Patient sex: F
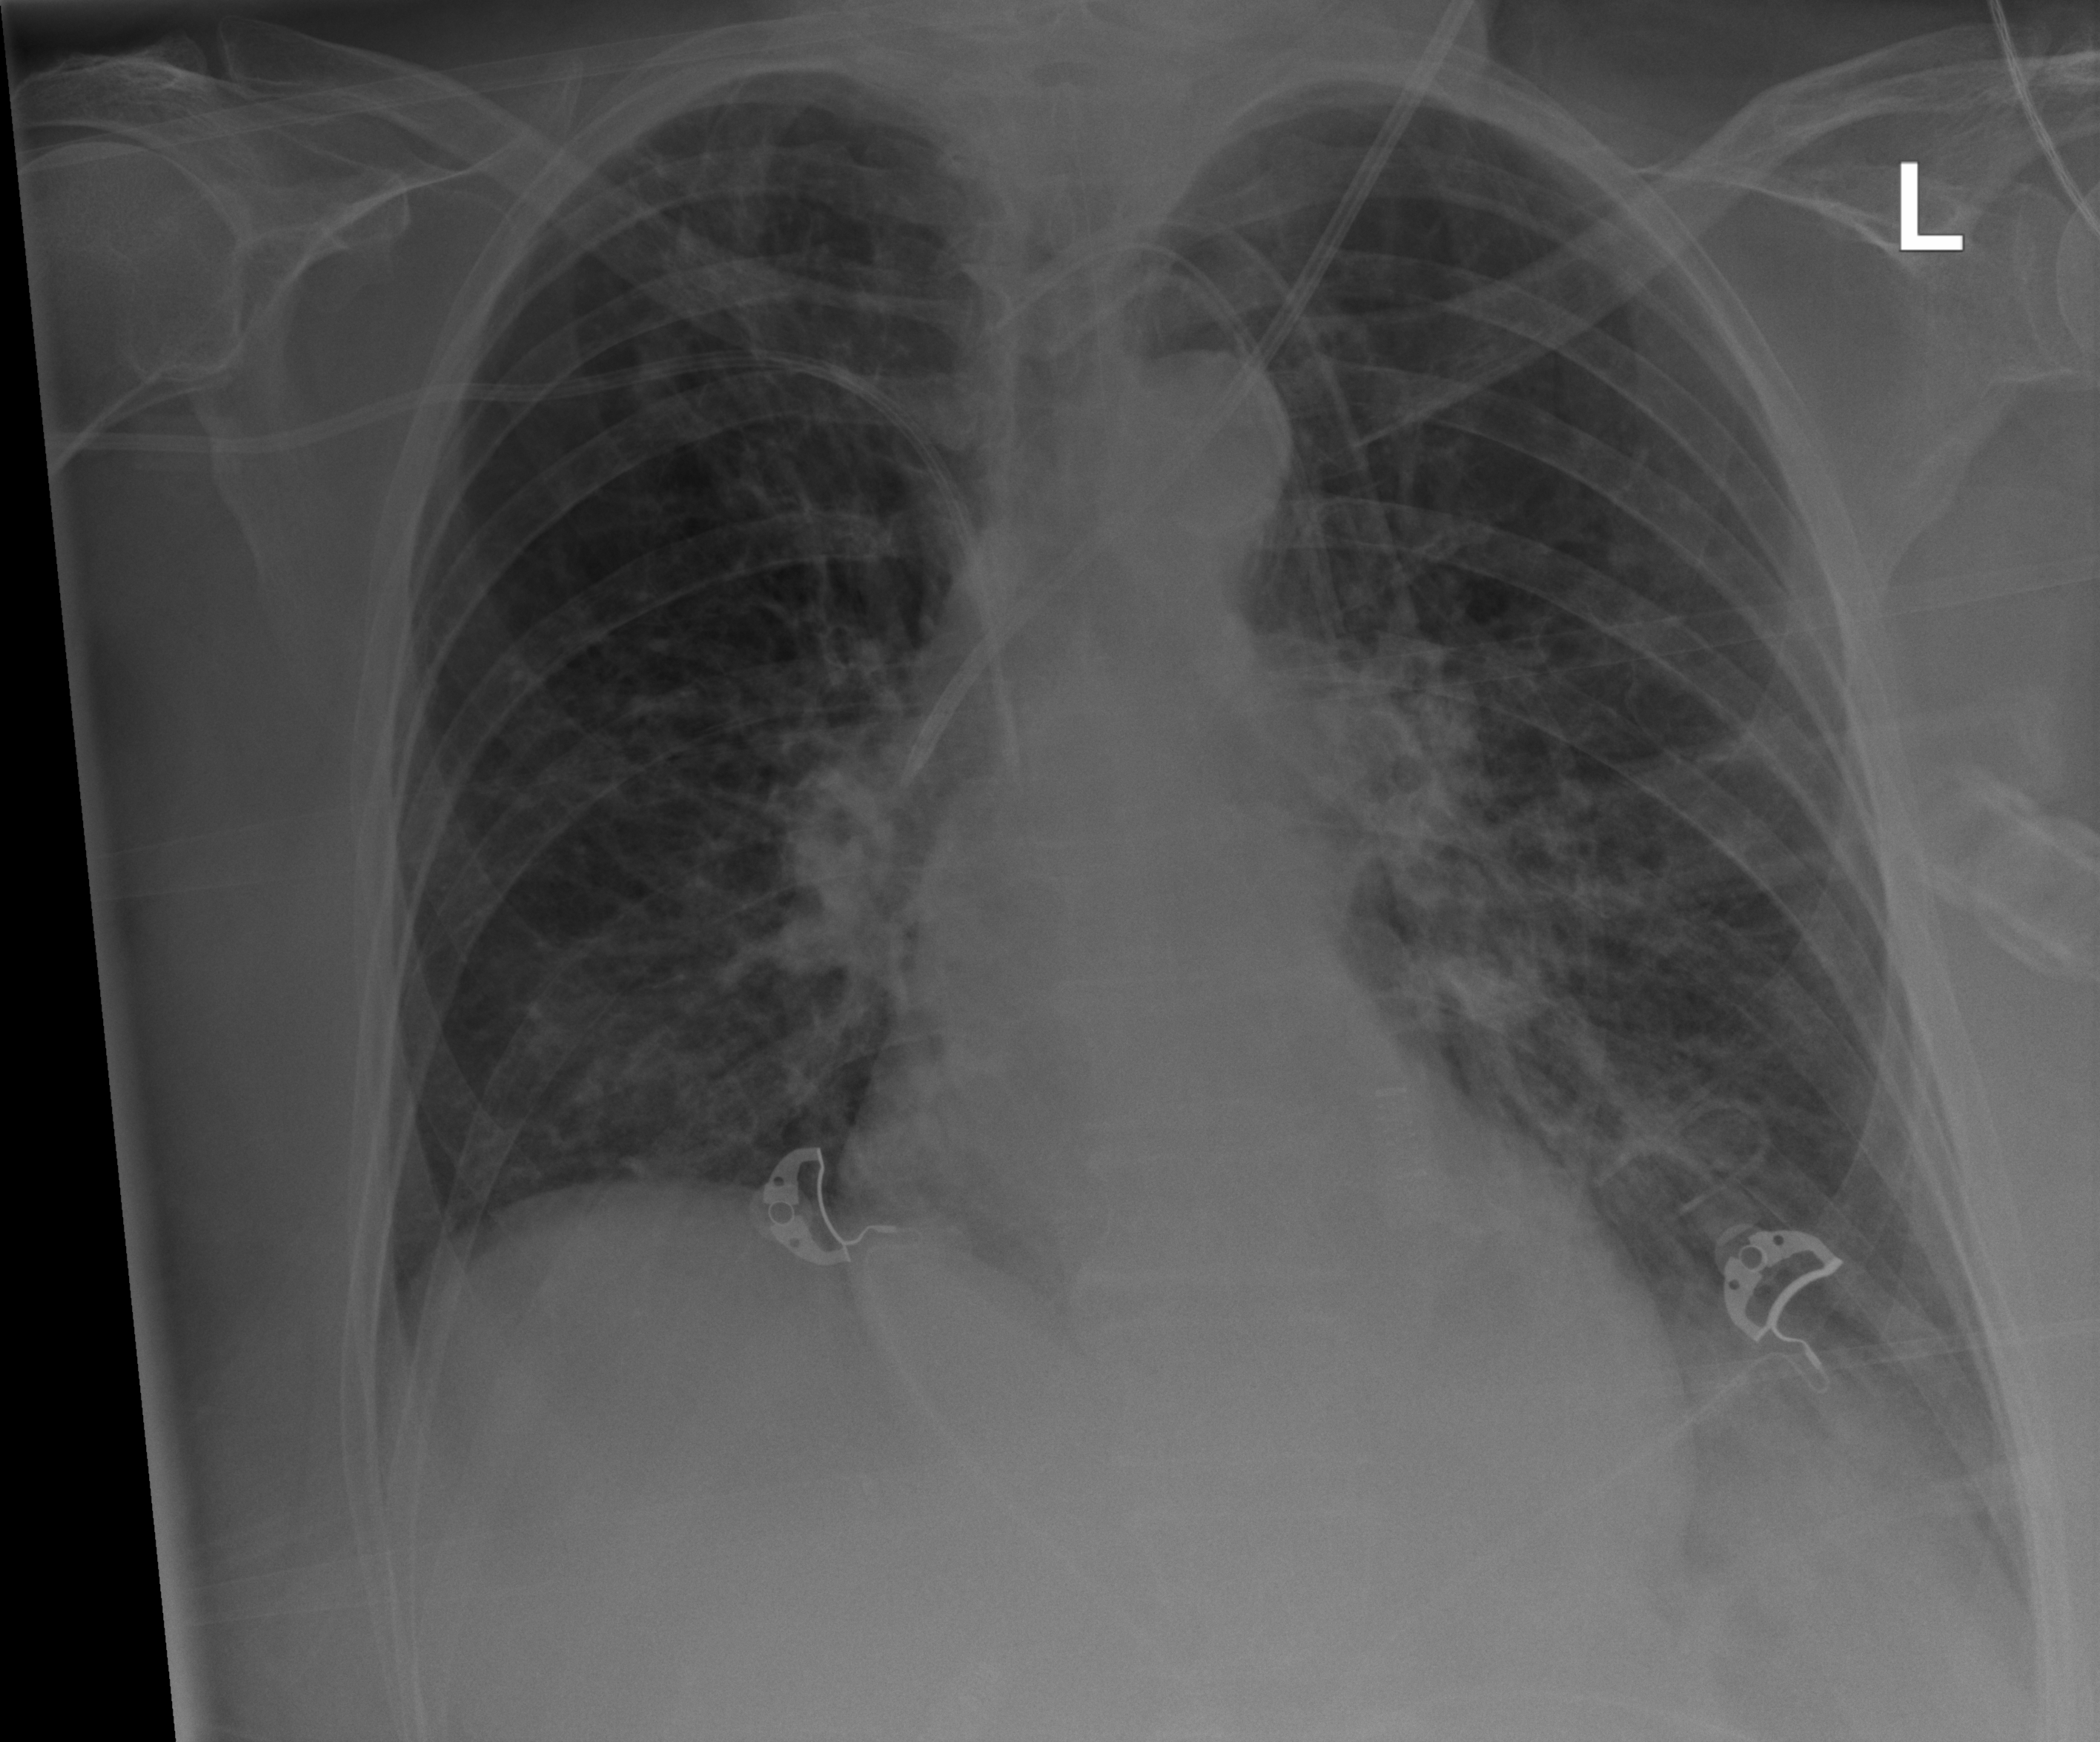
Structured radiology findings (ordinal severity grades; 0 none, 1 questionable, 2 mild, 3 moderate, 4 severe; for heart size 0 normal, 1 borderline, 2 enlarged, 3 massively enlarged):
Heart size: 0
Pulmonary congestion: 2
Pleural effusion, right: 0
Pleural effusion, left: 2
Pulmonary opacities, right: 0
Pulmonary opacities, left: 0
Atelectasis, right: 0
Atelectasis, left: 2